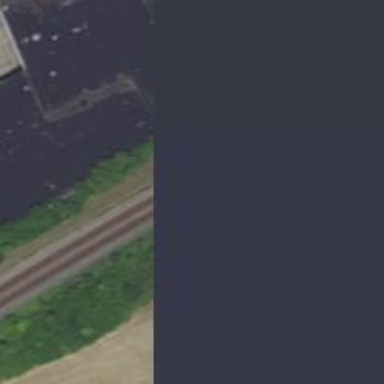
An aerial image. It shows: Railway track.